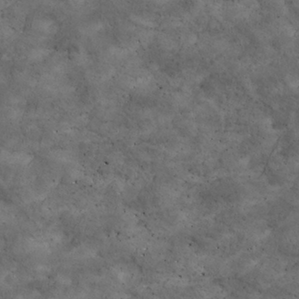
Label: non_frost